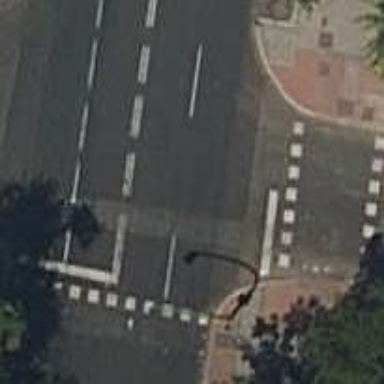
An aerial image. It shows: Road with traffic signals.